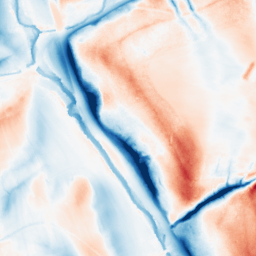
Category: classical
Decomposition family: gaussian_anisotropic
Decomposition parameters: sigma_x: 20
sigma_y: 2
Upsampling method: sinc_blackman
Upsampling parameters: scale: 2
kernel_size: 8
Upsampling scale: 2